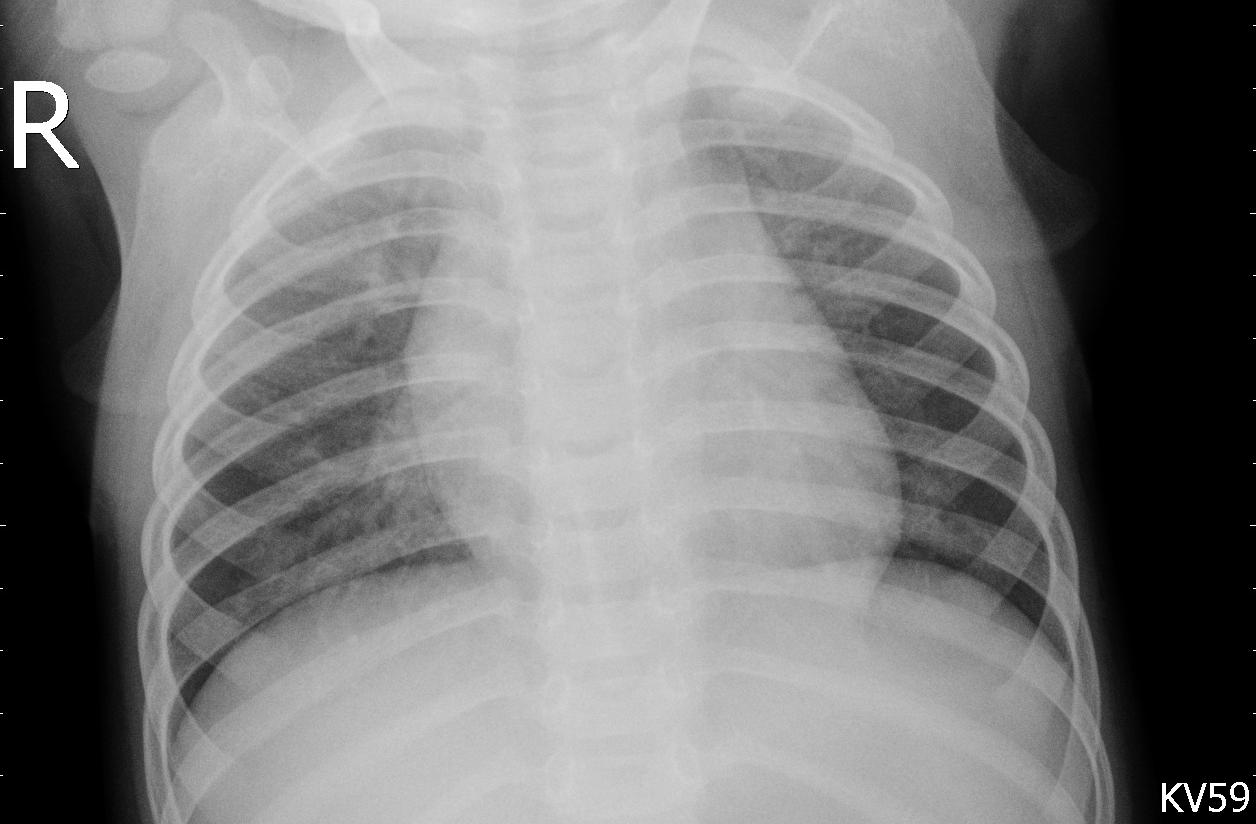
Diagnosis: PNEUMONIA